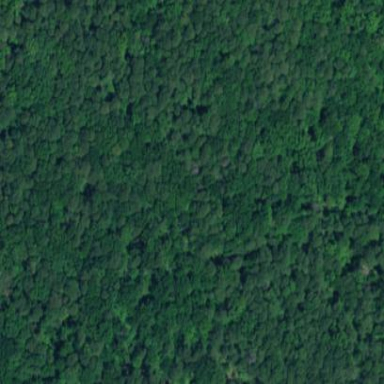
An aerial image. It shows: Evergreen woodland.